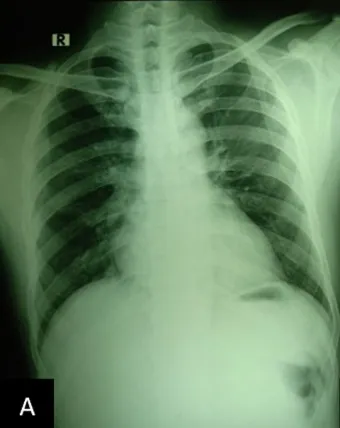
Chest radiograph and Mantoux test:. Normal result of chest radiograph.
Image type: radiology (x_ray)